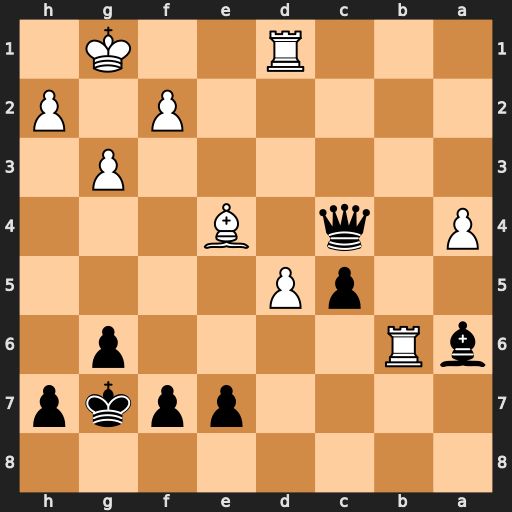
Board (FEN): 8/4ppkp/bR4p1/2pP4/P1q1B3/6P1/5P1P/3R2K1
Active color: b
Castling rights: -
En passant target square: -
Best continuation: Qxe4 Rxa6 Qe2 Ra1 Qxa6